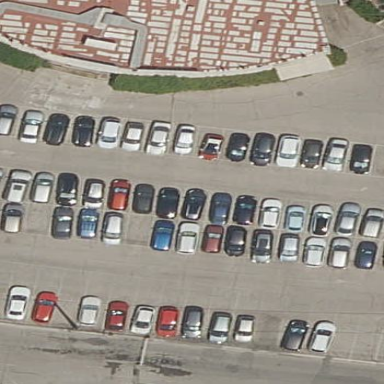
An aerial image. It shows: Parking area with surface.